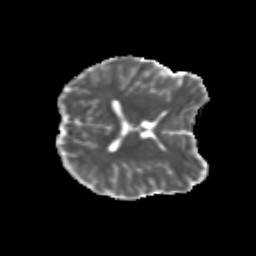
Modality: MD
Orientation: axial
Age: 19
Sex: male
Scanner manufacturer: siemens
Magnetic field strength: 3 T
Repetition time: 3.5 s
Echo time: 0.113 s